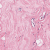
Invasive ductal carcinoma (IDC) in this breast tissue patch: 0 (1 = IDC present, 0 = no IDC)